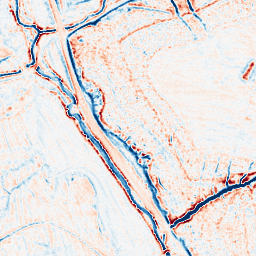
Category: multiscale
Decomposition family: dog_multiscale
Decomposition parameters: sigma_ratio: 1.4
n_scales: 4
base_sigma: 0.5
Upsampling method: sinc_hamming
Upsampling parameters: scale: 8
kernel_size: 16
Upsampling scale: 8